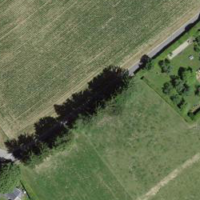
EUNIS habitat code: 52
Species observed at this site:
Vicia sepium
Veronica chamaedrys